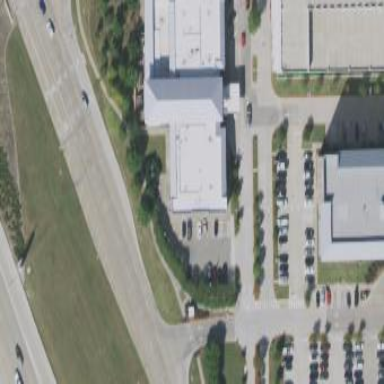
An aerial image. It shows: Commercial building.